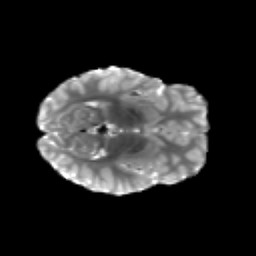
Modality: T2w
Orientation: axial
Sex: female
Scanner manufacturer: siemens
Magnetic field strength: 3 T
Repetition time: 5 s
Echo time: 0.071 s